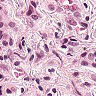
Metastatic tissue present: yes